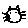
Label: cat